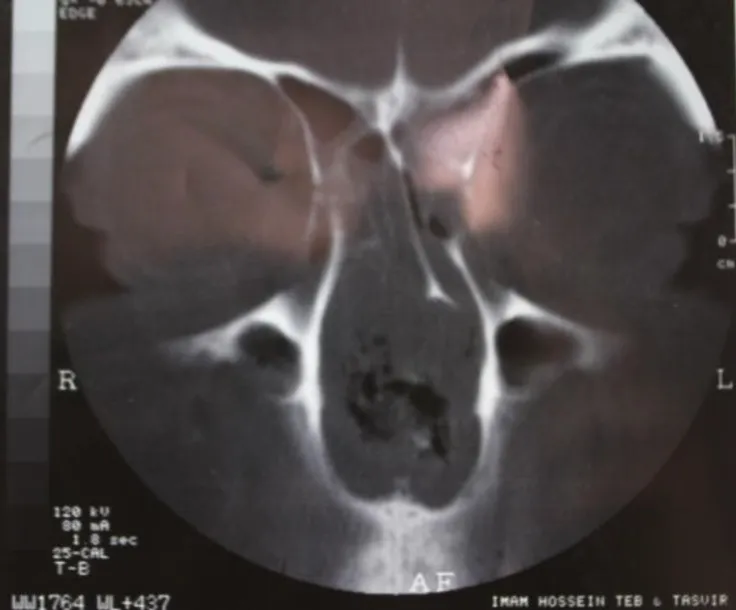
Radiologic view of the patient's paranasal sinus.
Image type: radiology (pet)